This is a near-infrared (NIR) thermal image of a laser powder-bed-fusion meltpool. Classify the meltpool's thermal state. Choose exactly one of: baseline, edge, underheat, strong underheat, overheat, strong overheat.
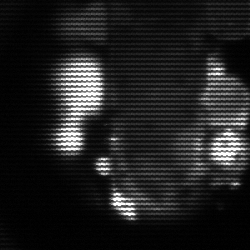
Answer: strong underheat